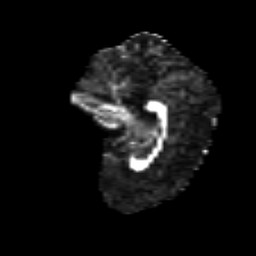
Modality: FA
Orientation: sagittal
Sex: male
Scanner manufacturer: siemens
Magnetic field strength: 3 T
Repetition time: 5 s
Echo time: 0.071 s